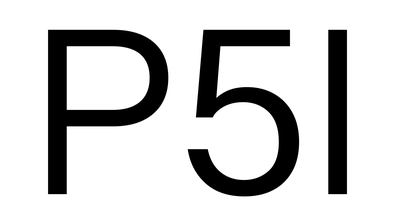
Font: InstrumentSans_Regular